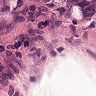
Metastatic tissue present: yes